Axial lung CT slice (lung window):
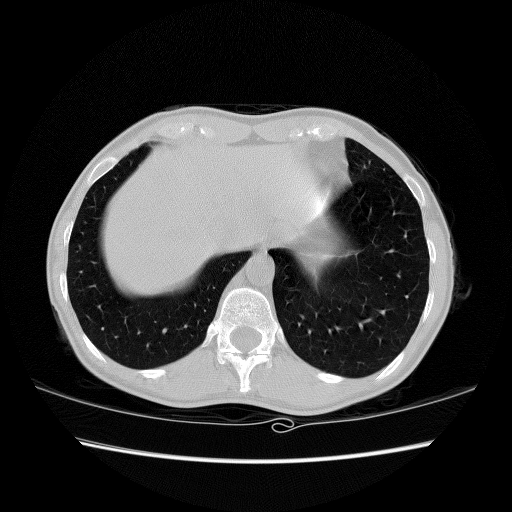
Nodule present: no